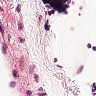
Metastatic tissue present: no